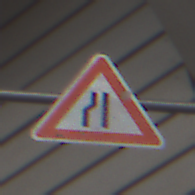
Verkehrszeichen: EinseitigVerengteFahrbahnLinks
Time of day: MorningAfternoon
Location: Roofed (Urban)
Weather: PartlyCloudy
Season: NotSpecified
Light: Natural